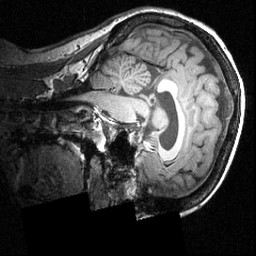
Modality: T1w
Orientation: sagittal
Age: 28
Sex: female
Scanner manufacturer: siemens
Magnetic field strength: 3.951 T
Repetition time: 1.5 s
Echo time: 0.00335 s